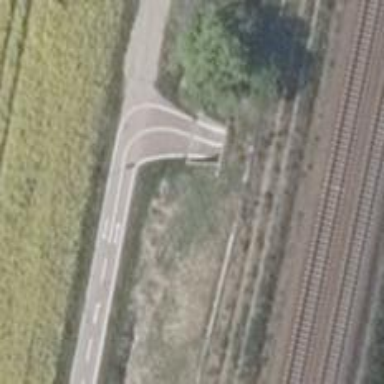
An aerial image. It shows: Asphalt path designated as bicycle road.